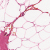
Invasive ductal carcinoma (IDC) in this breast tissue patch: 0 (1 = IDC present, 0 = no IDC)